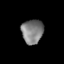
Tissue: lung
Cell type: Myeloid cells
Senescence score: 0.5547
Nuclear area (px): 513
Mean DAPI intensity: 126.404